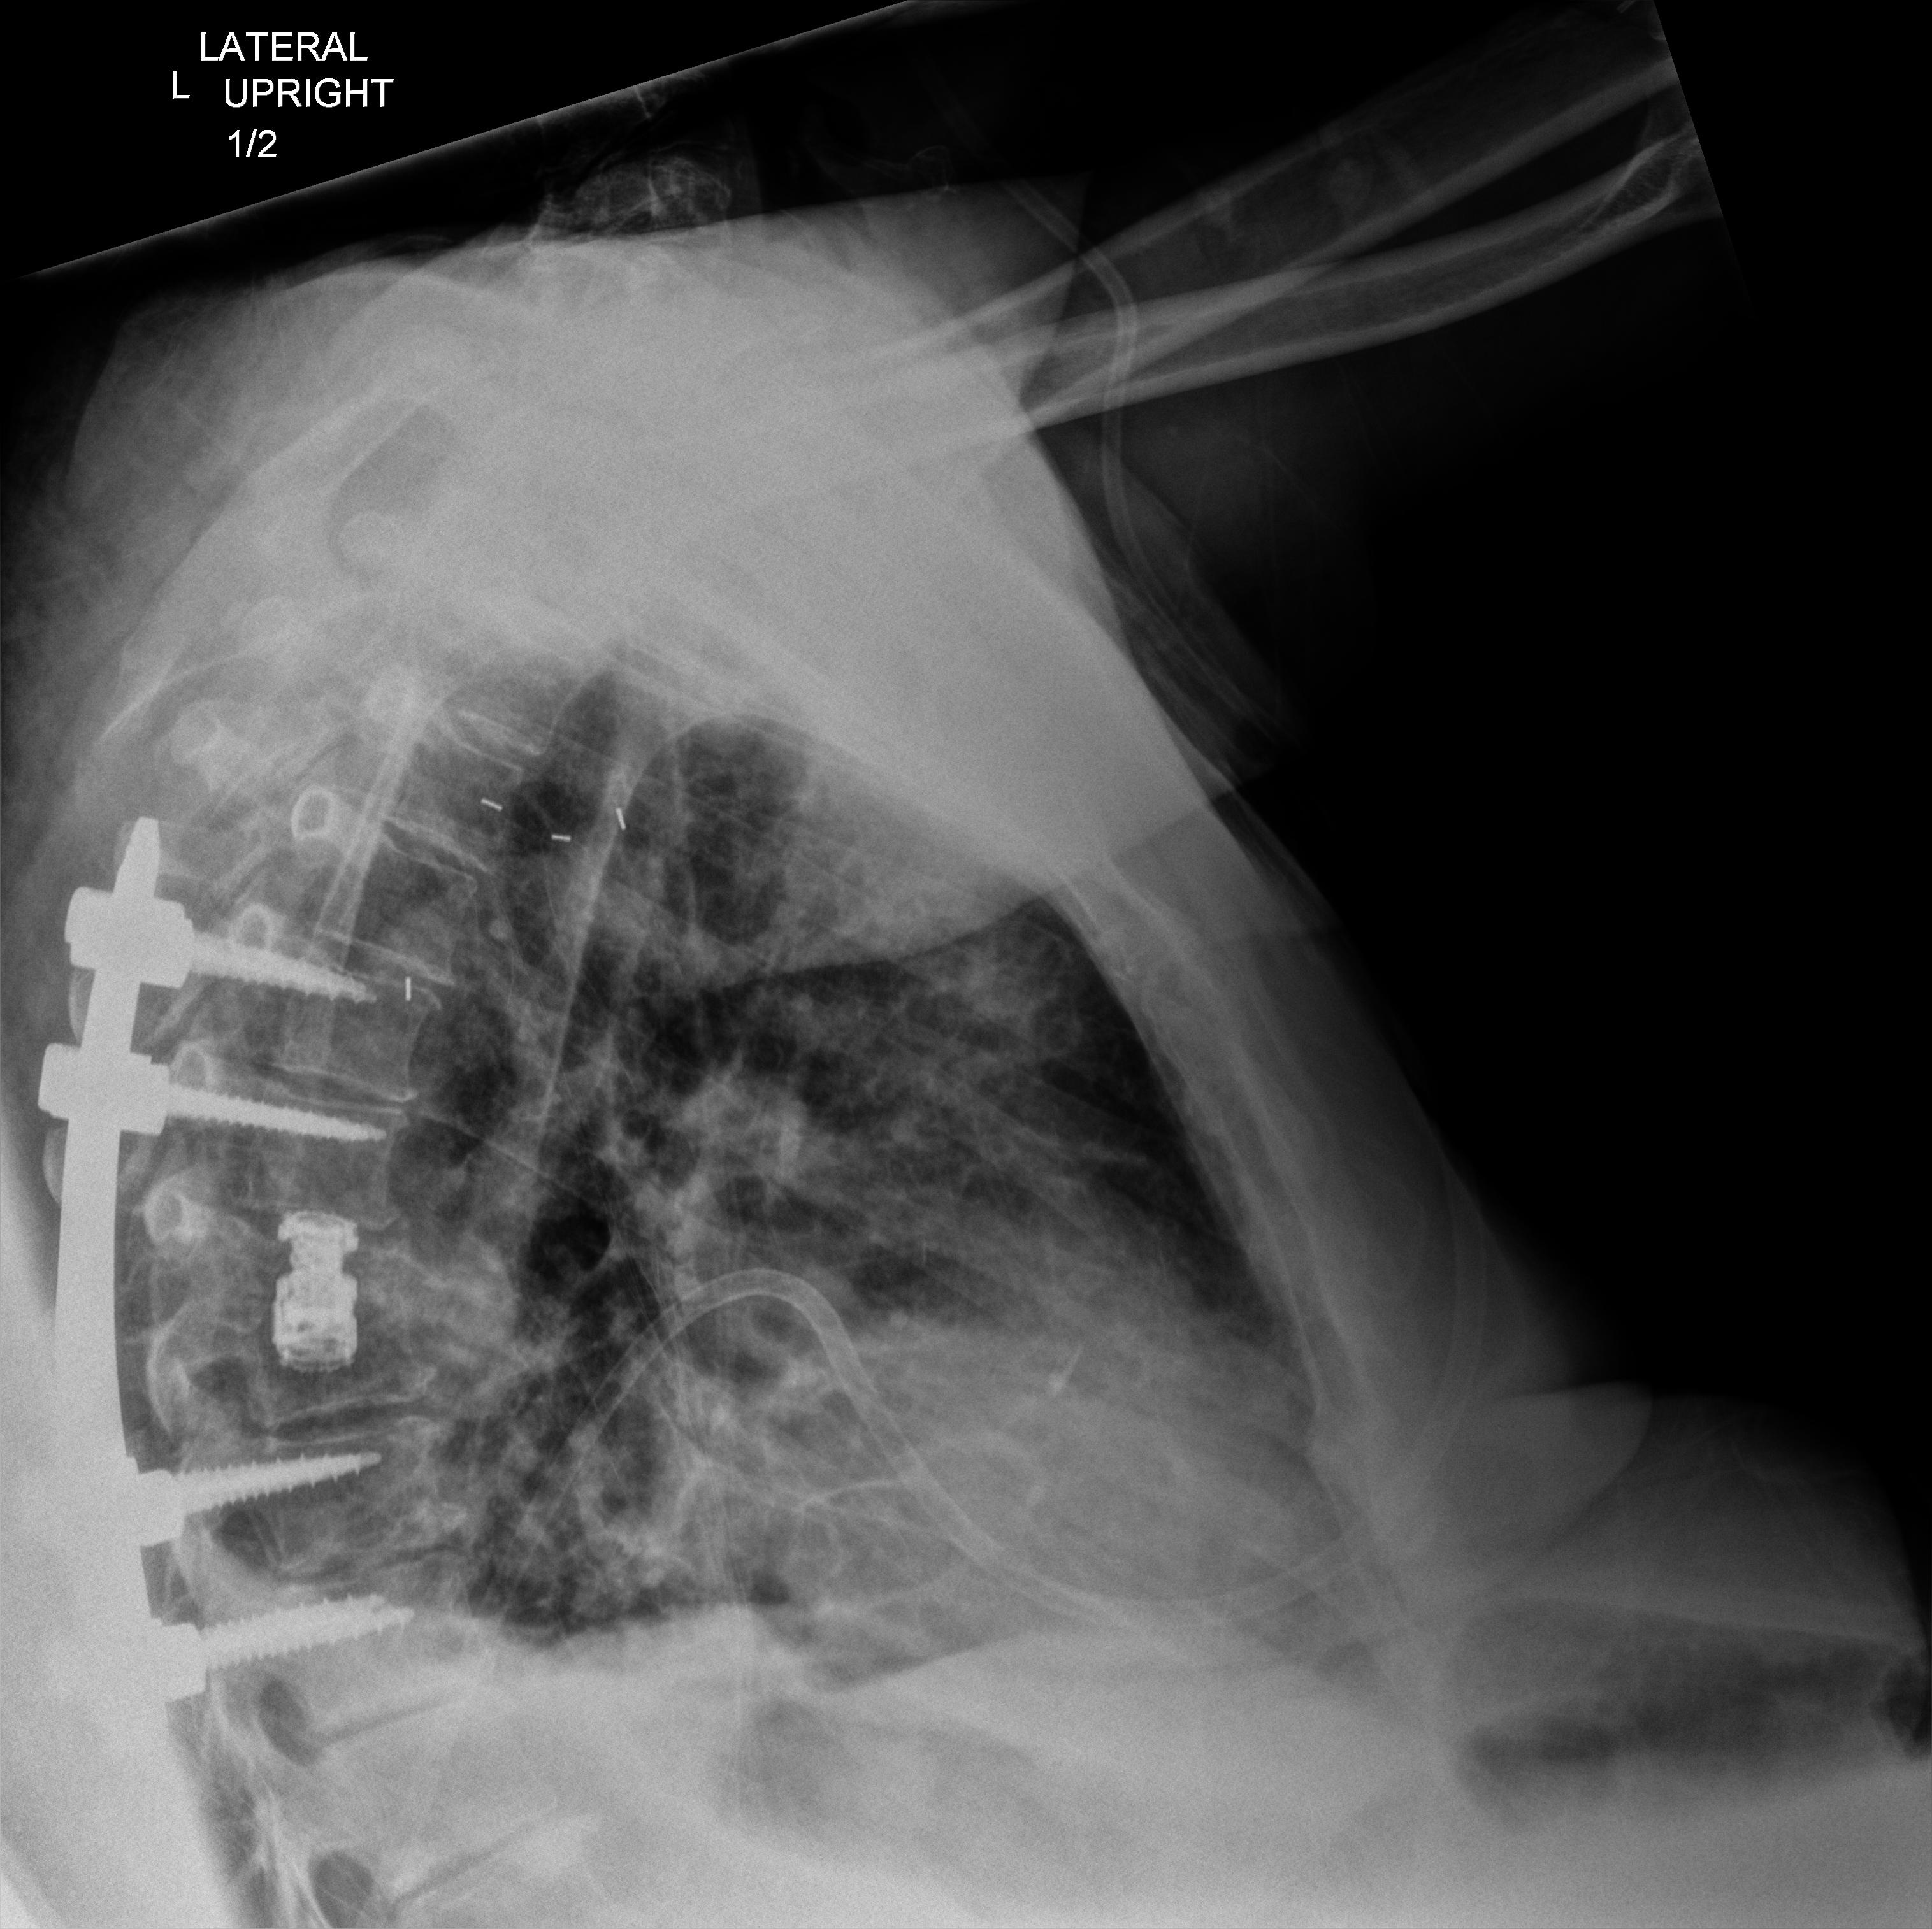
View: LATERAL
Implant manufacturer: medtronic solera